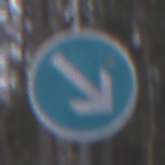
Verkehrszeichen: VorgeschriebeneVorbeifahrtRechts
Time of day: Midday
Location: Outdoor (Nature)
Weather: Overcast
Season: Autumn
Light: Natural